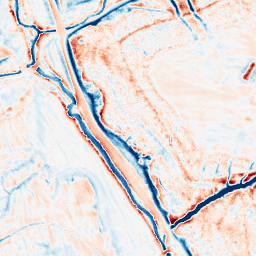
Category: edge_preserving
Decomposition family: guided
Decomposition parameters: radius: 4
eps: 0.01
Upsampling method: quadratic
Upsampling parameters: scale: 4
Upsampling scale: 4